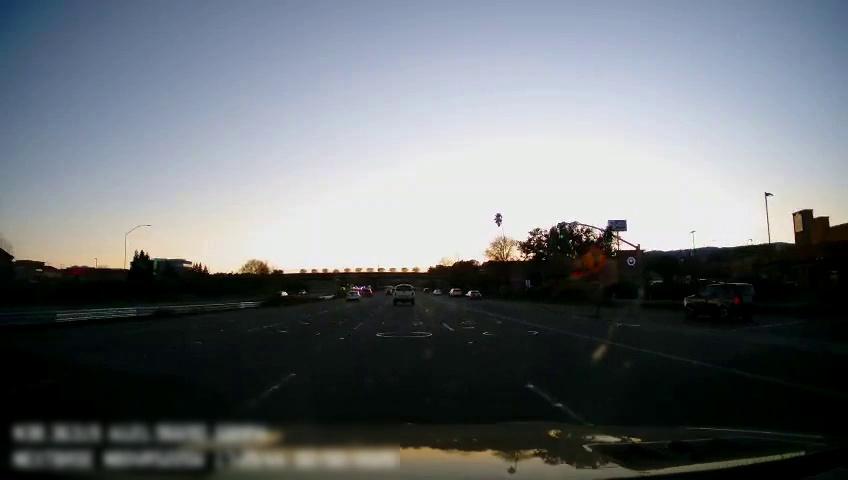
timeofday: Dusk/Dawn/Twilight
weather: Cloudy
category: Drivable Space
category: Vehicles | Car
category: Vehicles | Car
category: Vehicles | SUV
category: Vehicles | SUV
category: Vehicles | SUV
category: Vehicles | Truck
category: Vehicles | Car
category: Lanes | Current Lane
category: Lanes | Current Lane
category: Lanes | Alternate Lane
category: Lanes | Alternate Lane
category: Traffic | Signs